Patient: sex F, age 33
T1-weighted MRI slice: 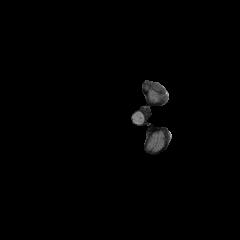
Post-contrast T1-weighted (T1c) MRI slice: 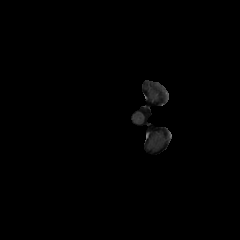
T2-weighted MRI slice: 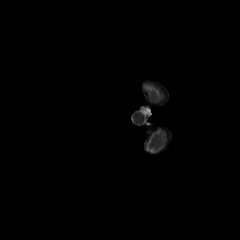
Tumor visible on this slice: no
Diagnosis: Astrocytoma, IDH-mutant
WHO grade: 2